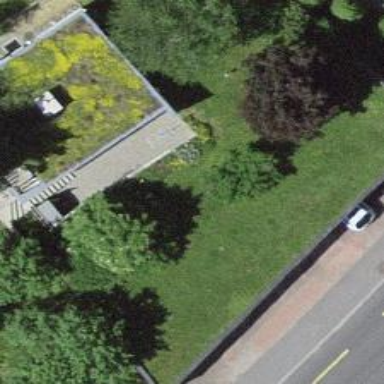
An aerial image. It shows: Residential building.